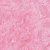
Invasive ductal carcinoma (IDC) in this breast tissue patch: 0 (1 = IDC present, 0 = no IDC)